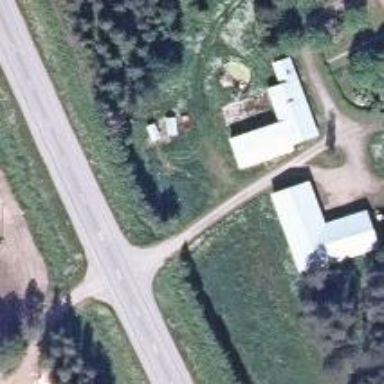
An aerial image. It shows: Simple road.